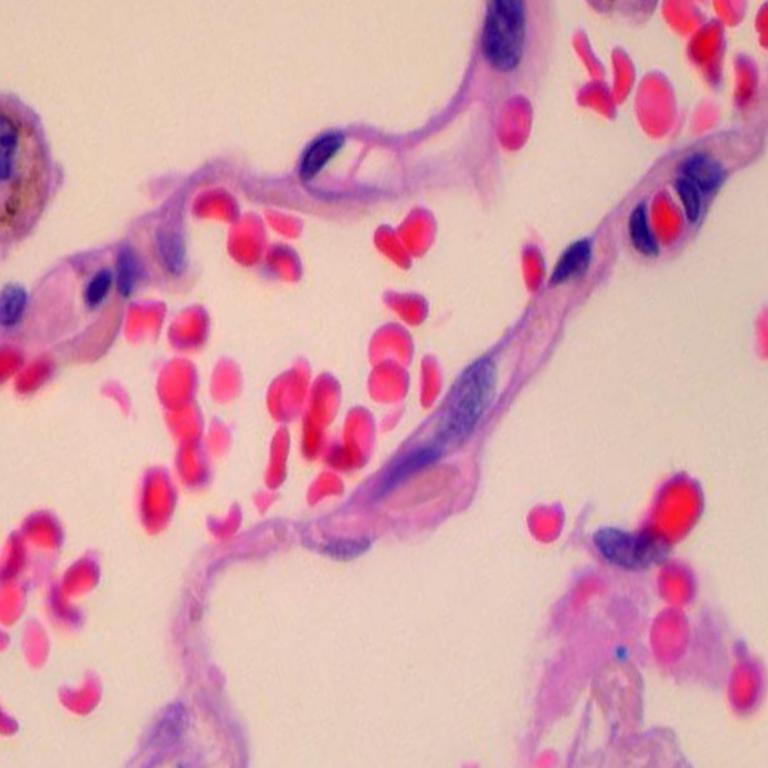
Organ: lung
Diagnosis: benign